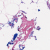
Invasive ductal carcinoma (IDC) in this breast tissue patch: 0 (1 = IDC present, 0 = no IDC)